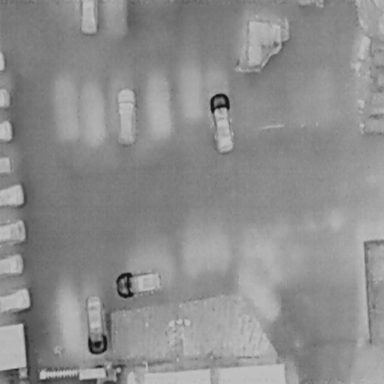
There are 12 Cars in the infrared image.